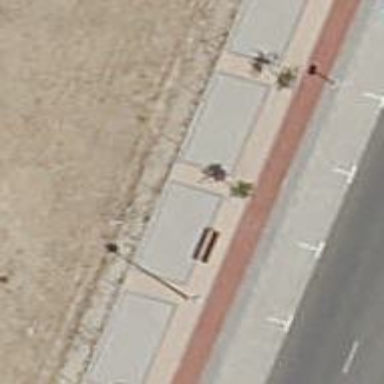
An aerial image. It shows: Bench.